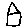
Label: house